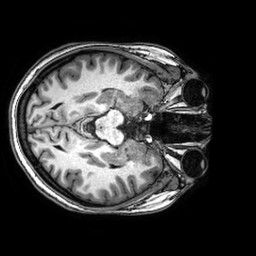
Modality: T1w
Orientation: axial
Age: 23
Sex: female
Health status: healthy